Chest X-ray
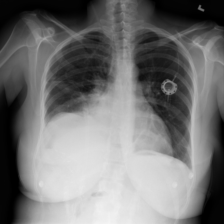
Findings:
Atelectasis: negative
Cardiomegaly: negative
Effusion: negative
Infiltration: negative
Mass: negative
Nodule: negative
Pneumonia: negative
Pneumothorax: negative
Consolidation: negative
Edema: negative
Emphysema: negative
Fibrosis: negative
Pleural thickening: negative
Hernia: negative